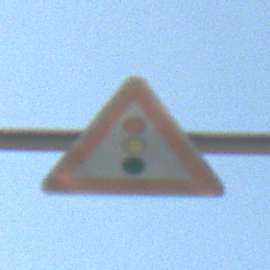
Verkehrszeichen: Lichtzeichenanlage
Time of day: MorningAfternoon
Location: Outdoor (Suburban)
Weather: Clear
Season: NotSpecified
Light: Natural